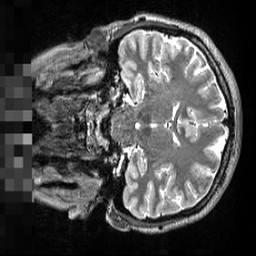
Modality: T2w
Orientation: coronal
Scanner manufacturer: siemens
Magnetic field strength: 3 T
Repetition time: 3.2 s
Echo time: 0.564 s